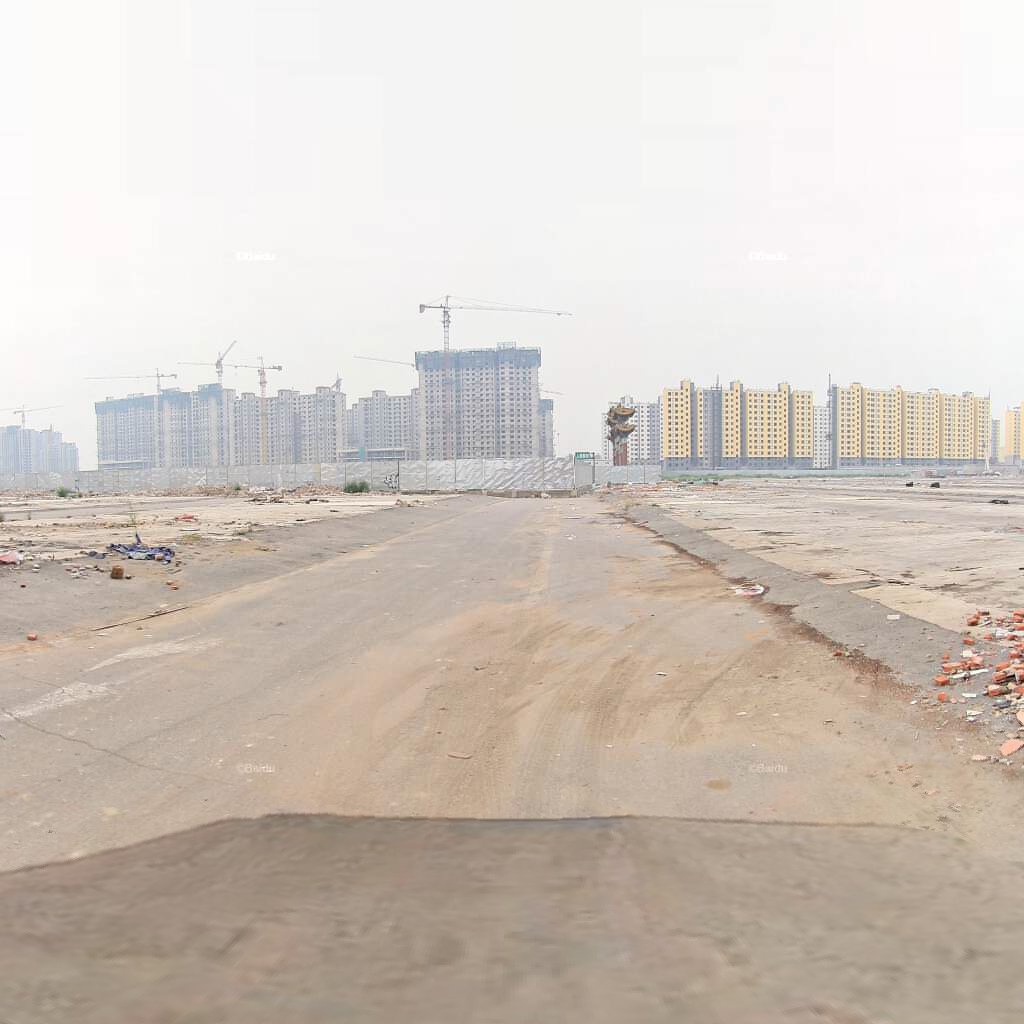
Region: Chaoyang
Road damage annotations: transverse crack, transverse crack